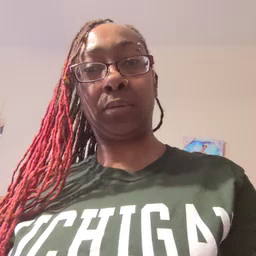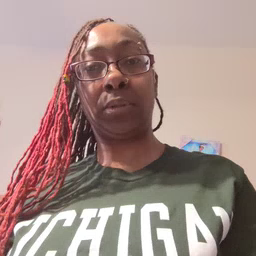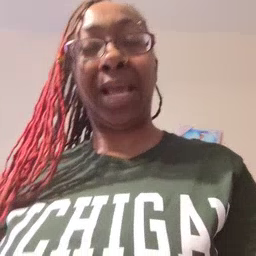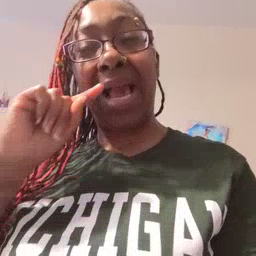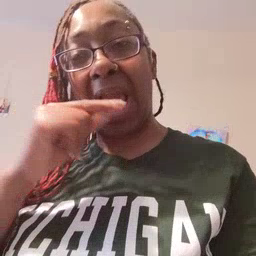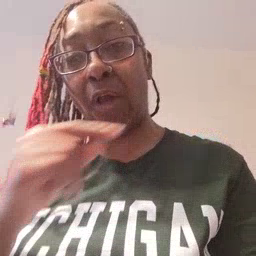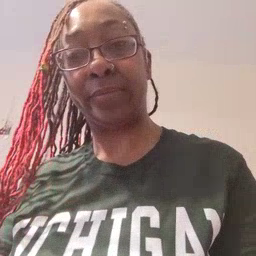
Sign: carrot